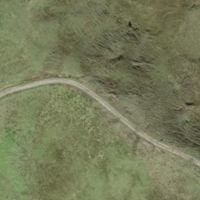
EUNIS habitat code: 25
Species observed at this site:
Corvus corone
Anthus trivialis
Turdus philomelos
Falco subbuteo
Anthus spinoletta
Dendrocopos major
Prunella modularis
Turdus viscivorus
Buteo buteo
Anthus pratensis
Spinus spinus
Phylloscopus collybita
Erithacus rubecula
Dryocopus martius
Phoenicurus ochruros
Sitta europaea
Garrulus glandarius
Certhia familiaris
Picus viridis
Corvus corax
Falco tinnunculus
Alnus alnobetula
Periparus ater
Accipiter nisus
Motacilla cinerea
Cyanistes caeruleus
Lophophanes cristatus
Linaria cannabina
Troglodytes troglodytes
Pyrrhula pyrrhula
Lyrurus tetrix
Fringilla coelebs
Regulus ignicapilla
Turdus torquatus
Turdus merula
Circus aeruginosus
Fringilla montifringilla
Lullula arborea
Parus major
Hirundo rustica
Turdus pilaris
Regulus regulus
Pyrrhocorax graculus
Motacilla alba